Interaction volume radius: 10 \u00c5
Interaction volume height: 25 \u00c5
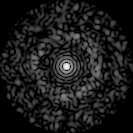
Disorder parameter: 0.8301